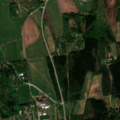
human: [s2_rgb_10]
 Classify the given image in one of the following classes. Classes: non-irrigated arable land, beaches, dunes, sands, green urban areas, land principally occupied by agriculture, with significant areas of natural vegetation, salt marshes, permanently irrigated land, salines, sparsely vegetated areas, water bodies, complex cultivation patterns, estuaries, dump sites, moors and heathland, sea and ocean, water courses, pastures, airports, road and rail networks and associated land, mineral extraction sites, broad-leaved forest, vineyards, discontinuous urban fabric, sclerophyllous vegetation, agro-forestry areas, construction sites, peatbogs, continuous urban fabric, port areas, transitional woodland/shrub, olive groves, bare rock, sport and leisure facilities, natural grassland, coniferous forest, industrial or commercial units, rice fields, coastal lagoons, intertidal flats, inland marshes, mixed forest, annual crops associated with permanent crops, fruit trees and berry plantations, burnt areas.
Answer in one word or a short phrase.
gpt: non-irrigated arable land, land principally occupied by agriculture, with significant areas of natural vegetation, broad-leaved forest, coniferous forest, mixed forest